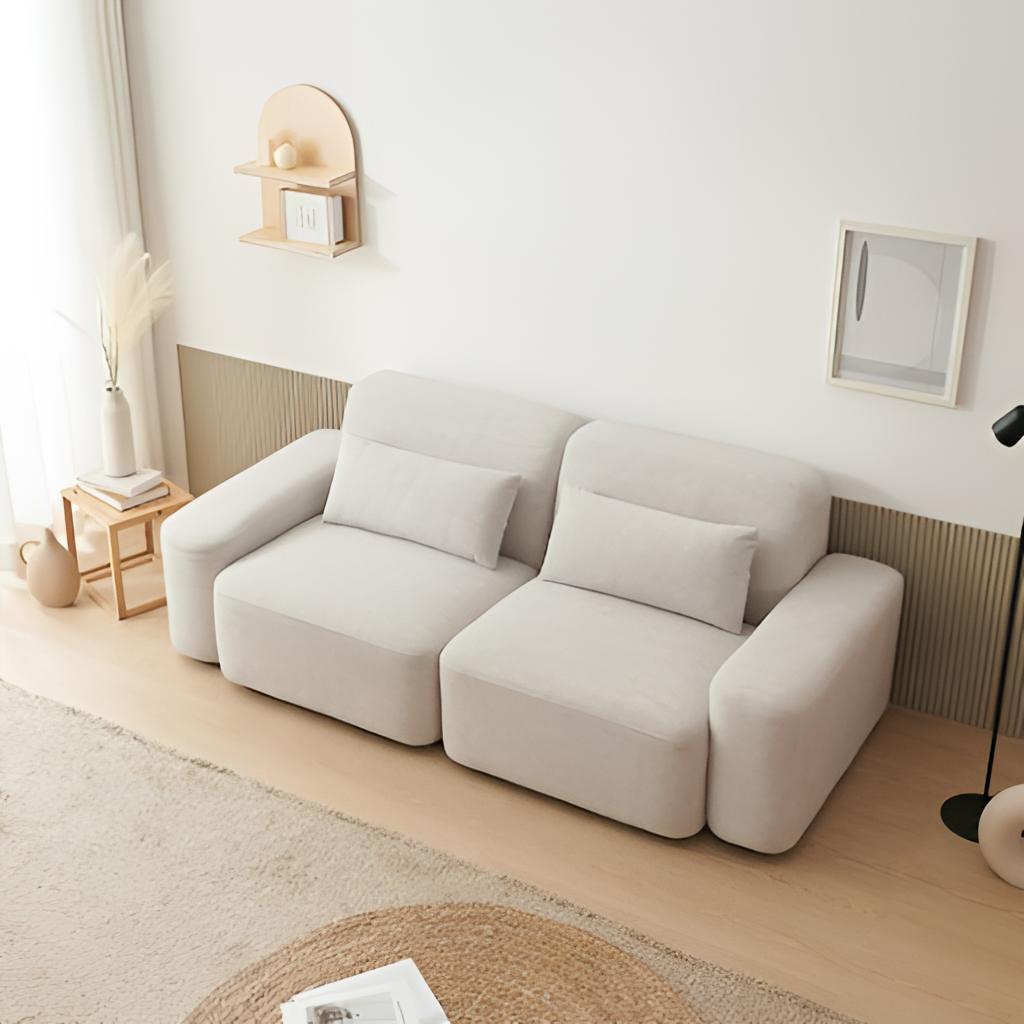
fabric sofa, living room, cream and wood panels wallpaper, with horizontal two tone pattern, minimalist, wood flooring, with plank pattern